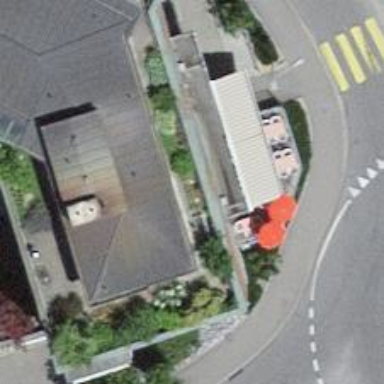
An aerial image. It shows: Café.